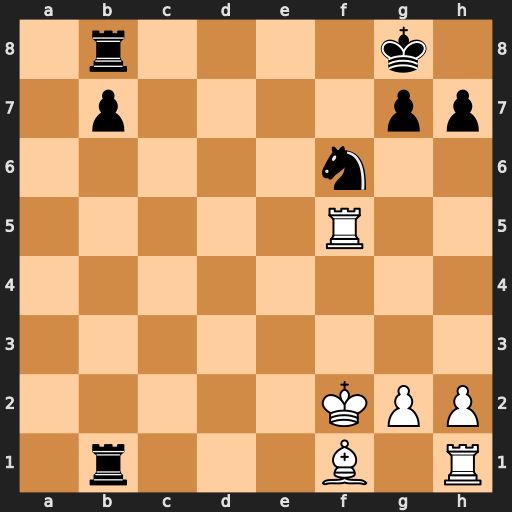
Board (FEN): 1r4k1/1p4pp/5n2/5R2/8/8/5KPP/1r3B1R
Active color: w
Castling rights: -
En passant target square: -
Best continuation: Bc4+ Kh8 Rxb1